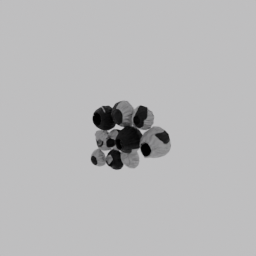
Label: animals